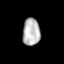
Tissue: lung
Cell type: T cells
Senescence score: 0.2373
Nuclear area (px): 470
Mean DAPI intensity: 183